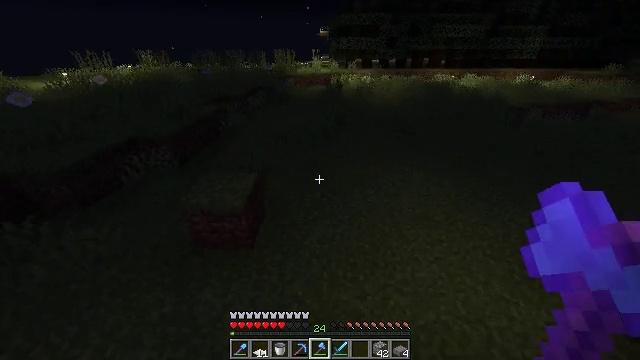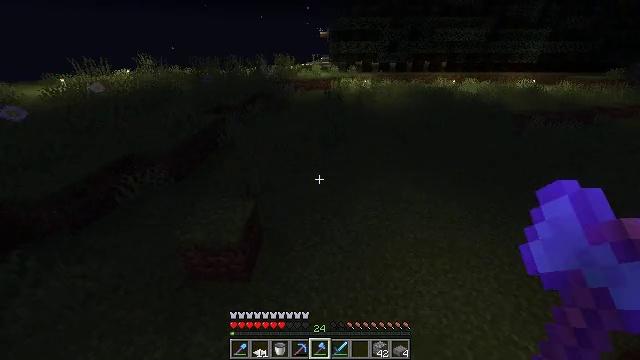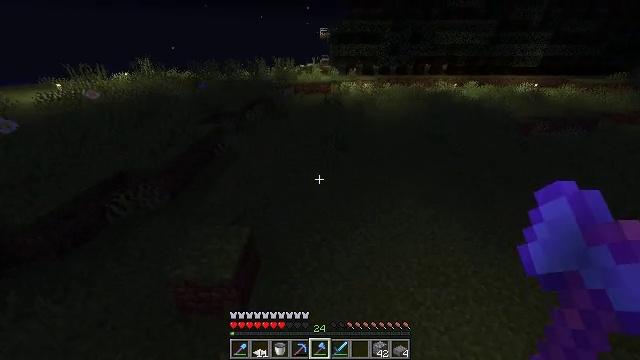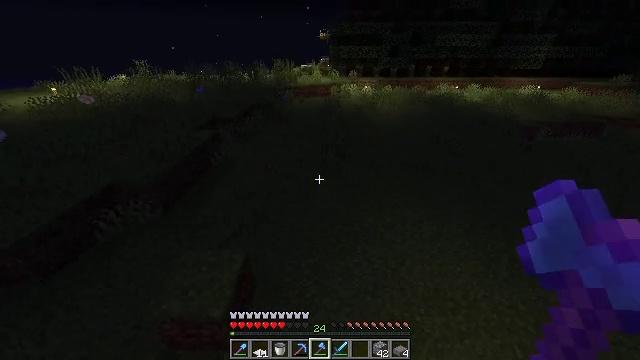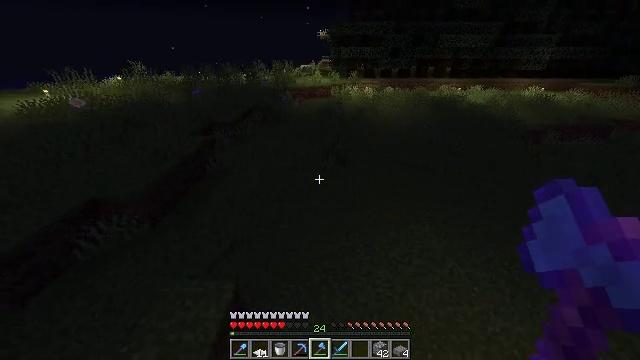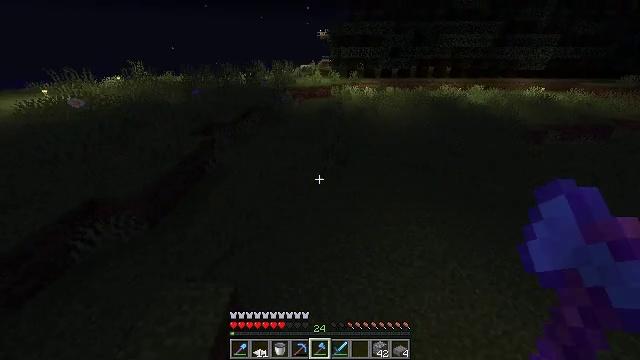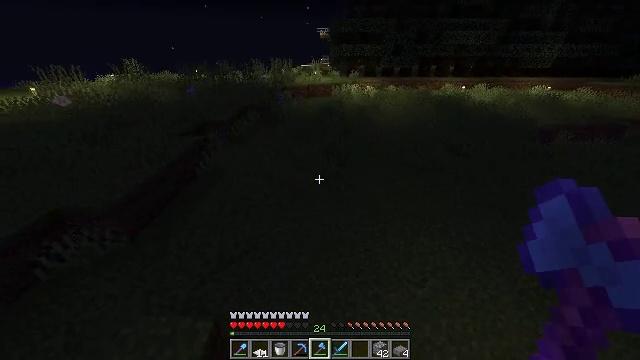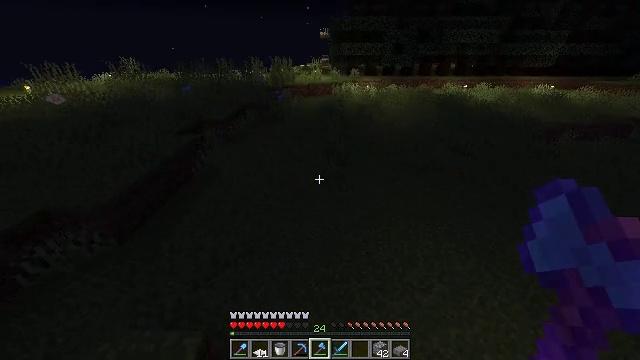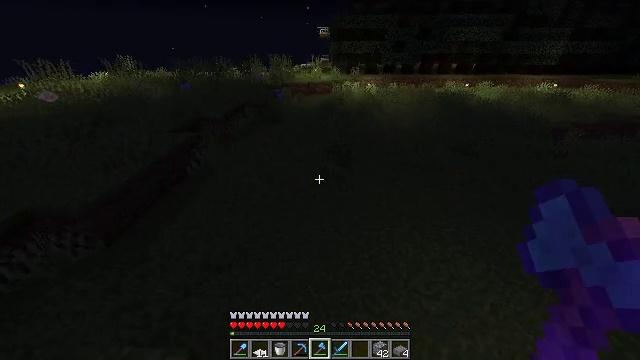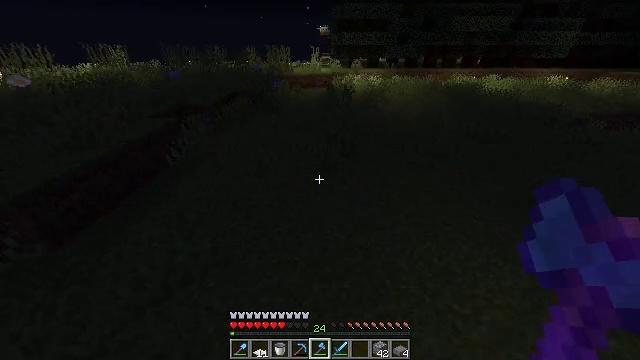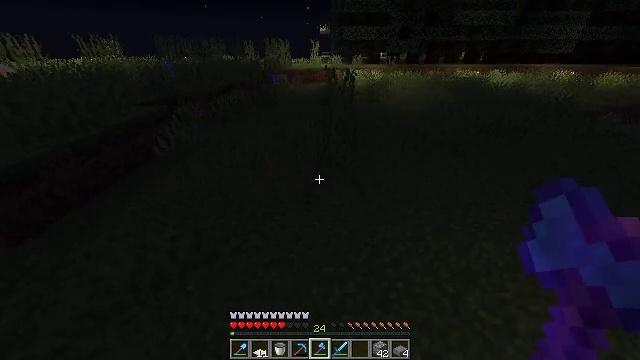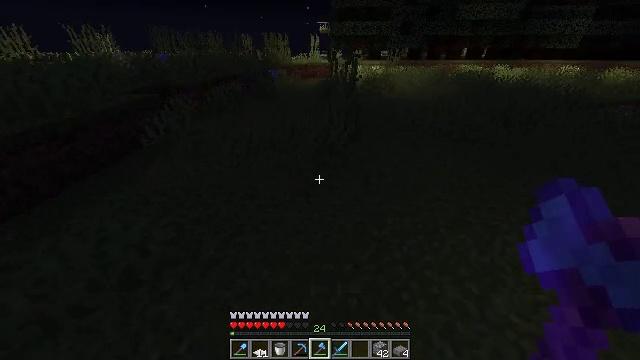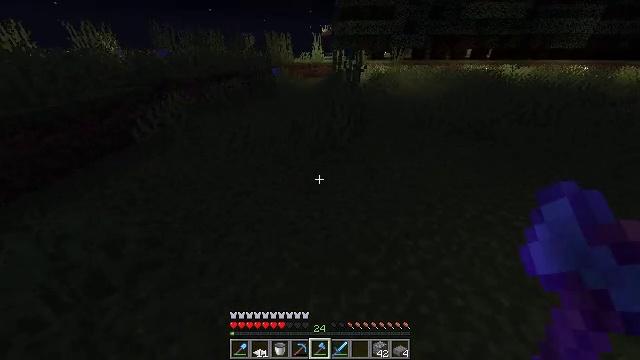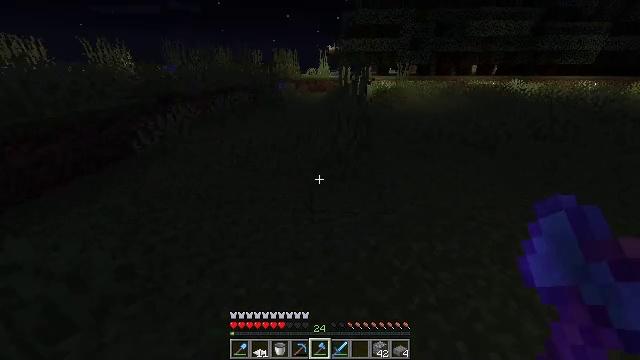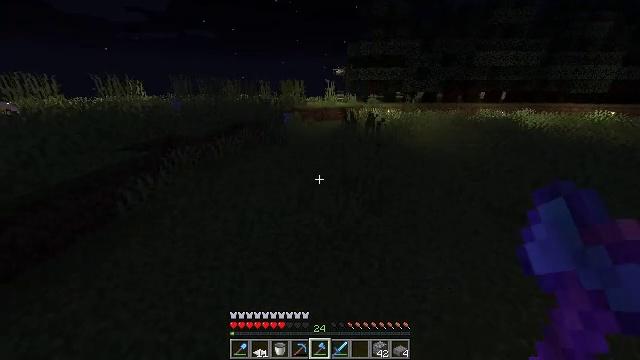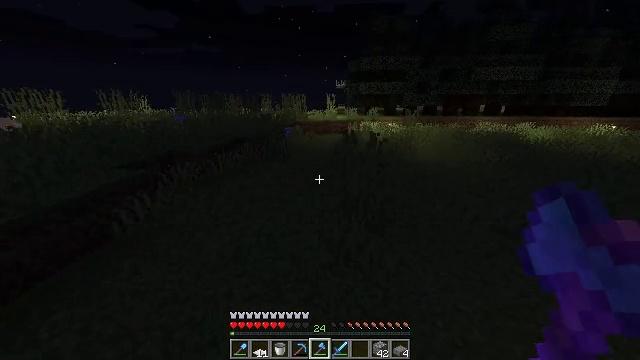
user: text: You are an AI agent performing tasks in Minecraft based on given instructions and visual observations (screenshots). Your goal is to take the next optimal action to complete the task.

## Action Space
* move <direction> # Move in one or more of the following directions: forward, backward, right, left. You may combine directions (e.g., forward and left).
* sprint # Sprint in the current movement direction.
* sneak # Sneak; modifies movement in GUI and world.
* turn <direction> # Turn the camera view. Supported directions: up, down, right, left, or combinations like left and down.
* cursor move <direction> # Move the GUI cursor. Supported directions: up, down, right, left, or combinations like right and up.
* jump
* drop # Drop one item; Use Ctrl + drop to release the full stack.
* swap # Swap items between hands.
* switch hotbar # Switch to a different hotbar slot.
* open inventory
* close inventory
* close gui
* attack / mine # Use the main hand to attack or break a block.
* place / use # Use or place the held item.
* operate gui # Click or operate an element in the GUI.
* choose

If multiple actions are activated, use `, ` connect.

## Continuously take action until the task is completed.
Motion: motion action
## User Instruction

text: Open a crafting table to craft an iron trapdoor.
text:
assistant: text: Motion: move forward, jump
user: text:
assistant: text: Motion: move forward, jump
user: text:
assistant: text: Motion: move forward, jump
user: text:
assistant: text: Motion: move forward, jump
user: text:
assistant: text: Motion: move forward, jump
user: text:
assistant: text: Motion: move forward, sprint, jump
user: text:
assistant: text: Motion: move forward, sprint, jump
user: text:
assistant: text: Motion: move forward, sprint, jump
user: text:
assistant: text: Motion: move forward, sprint, jump
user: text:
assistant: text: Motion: move forward, jump
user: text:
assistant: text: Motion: move forward, jump
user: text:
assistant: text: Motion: move forward, jump
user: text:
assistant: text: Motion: move forward, turn left and up, jump
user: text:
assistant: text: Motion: move forward, turn left and up, jump
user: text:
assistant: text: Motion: move forward, sprint, turn up, jump
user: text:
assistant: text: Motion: move forward, sprint, turn up, jump
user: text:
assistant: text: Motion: move forward, sprint, jump
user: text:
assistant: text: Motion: move forward, sprint, jump
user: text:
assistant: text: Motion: move forward, sprint, jump
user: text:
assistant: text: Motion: move forward, jump
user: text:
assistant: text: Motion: move forward, jump
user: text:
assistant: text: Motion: move forward, jump
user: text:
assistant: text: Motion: move forward, jump
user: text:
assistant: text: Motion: move forward, jump
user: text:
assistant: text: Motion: move forward, sprint, jump
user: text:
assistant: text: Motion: move forward, sprint, jump
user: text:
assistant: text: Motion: move forward, sprint, jump
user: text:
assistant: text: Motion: move forward, sprint, jump
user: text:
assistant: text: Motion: move forward, jump
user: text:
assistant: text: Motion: move forward, jump